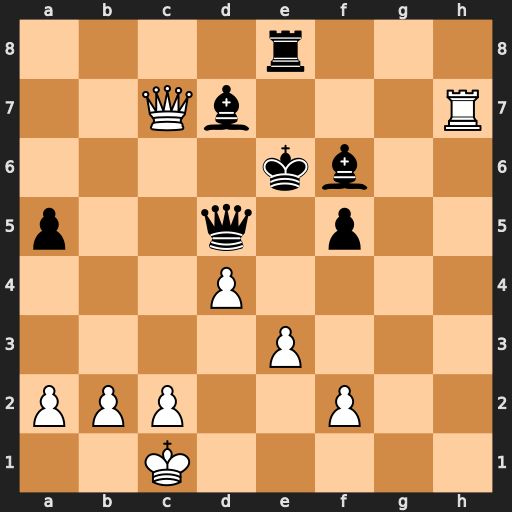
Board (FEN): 4r3/2Qb3R/4kb2/p2q1p2/3P4/4P3/PPP2P2/2K5
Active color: w
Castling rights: -
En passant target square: -
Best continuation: c4 Qd6 d5+ Ke5 f4+ Ke4 Qxd6